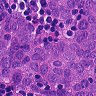
Metastatic tissue present: yes